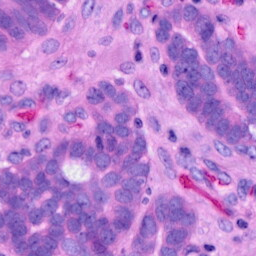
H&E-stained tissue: Ovarian